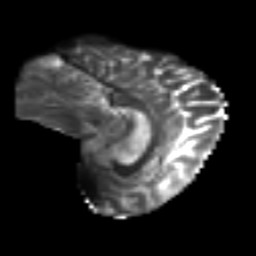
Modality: T2w
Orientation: sagittal
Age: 40
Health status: ill
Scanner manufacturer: philips
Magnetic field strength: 3 T
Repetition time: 9 s
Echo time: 0.127 s